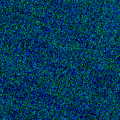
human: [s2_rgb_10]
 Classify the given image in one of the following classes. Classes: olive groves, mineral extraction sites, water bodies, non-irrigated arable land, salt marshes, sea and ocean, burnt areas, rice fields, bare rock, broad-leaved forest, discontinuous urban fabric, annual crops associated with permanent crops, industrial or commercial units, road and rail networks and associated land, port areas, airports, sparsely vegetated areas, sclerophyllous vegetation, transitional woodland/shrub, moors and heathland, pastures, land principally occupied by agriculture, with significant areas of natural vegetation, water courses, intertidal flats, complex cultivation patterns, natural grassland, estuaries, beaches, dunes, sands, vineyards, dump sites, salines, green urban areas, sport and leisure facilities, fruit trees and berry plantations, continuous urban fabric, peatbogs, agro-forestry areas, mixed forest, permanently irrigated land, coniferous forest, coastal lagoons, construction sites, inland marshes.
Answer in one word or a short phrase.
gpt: sea and ocean